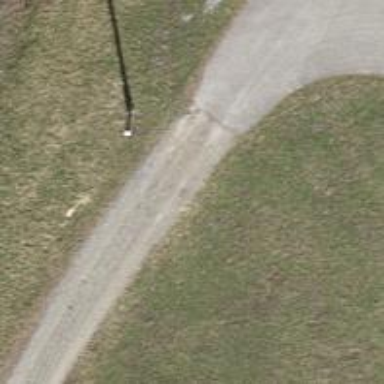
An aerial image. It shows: Power pole.